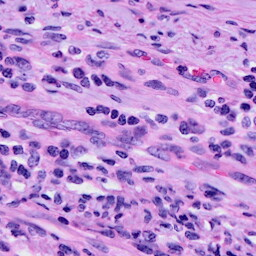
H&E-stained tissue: Cervix